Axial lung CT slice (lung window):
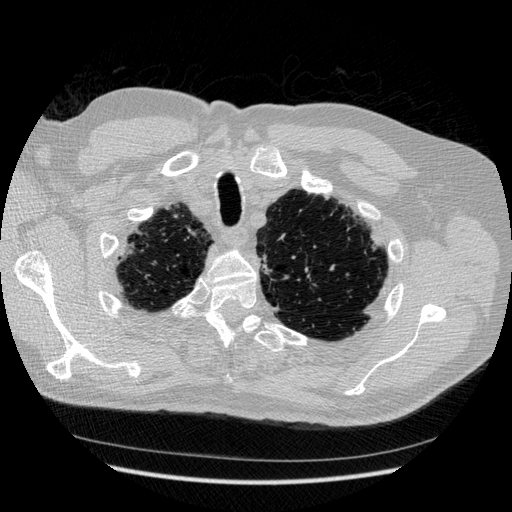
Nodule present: no